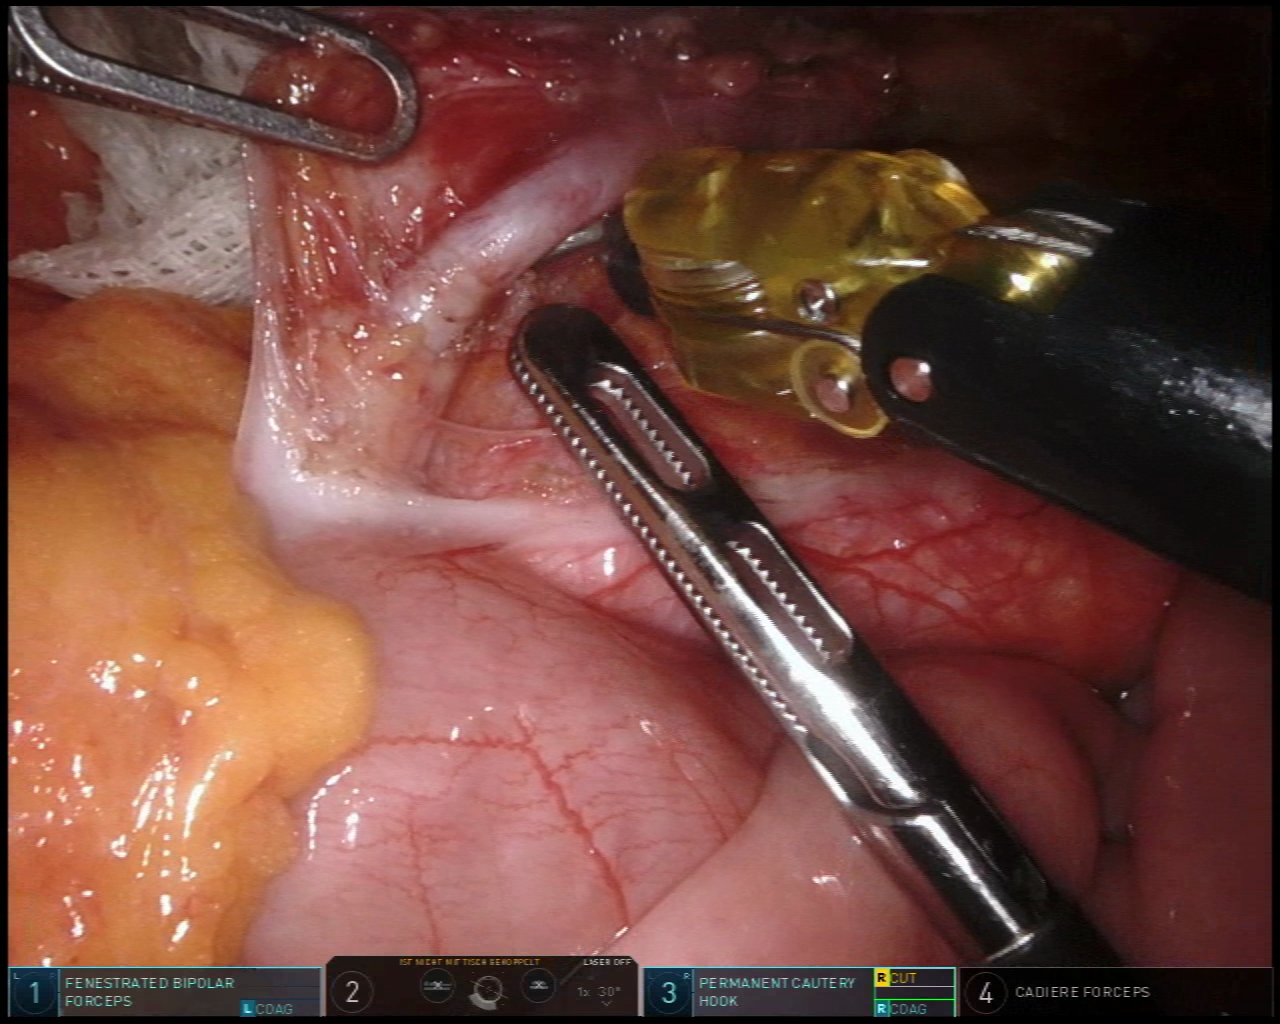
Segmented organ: inferior_mesenteric_artery
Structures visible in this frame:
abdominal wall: no
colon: no
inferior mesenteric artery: yes
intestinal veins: no
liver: no
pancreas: no
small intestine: yes
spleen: no
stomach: no
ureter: no
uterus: no
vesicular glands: no